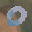
Label: 0